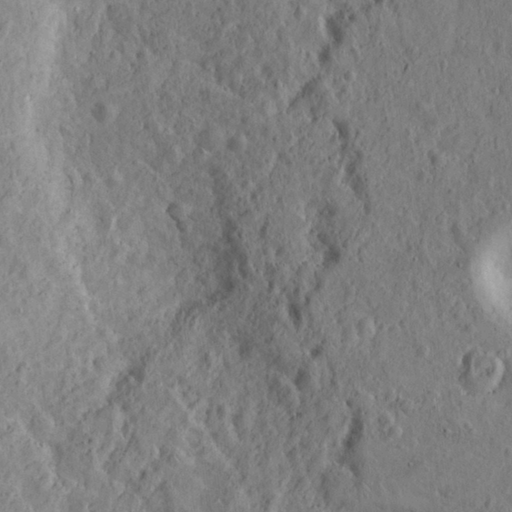
Classes present: Background, Cone